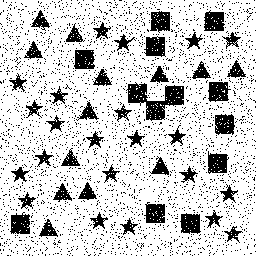
Squares: 13
Triangles: 13
Stars: 22
Total shapes: 48